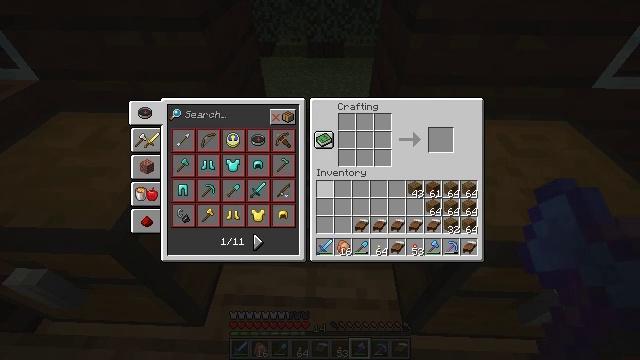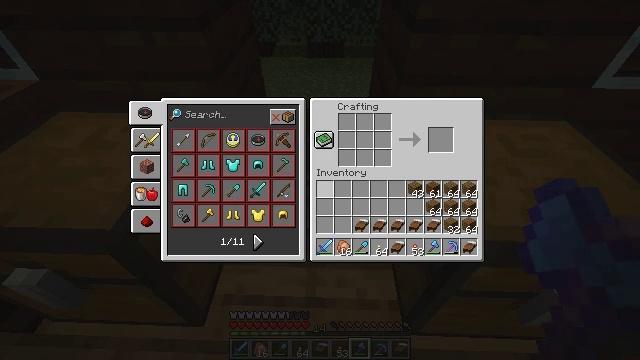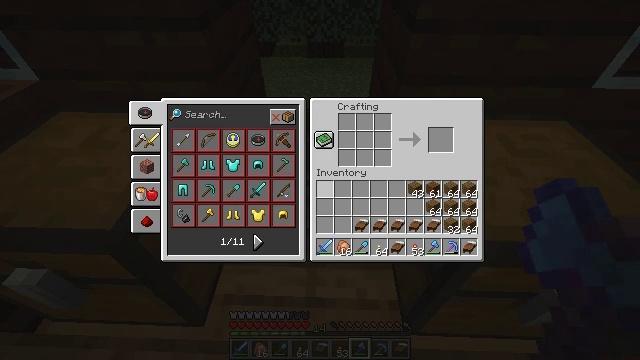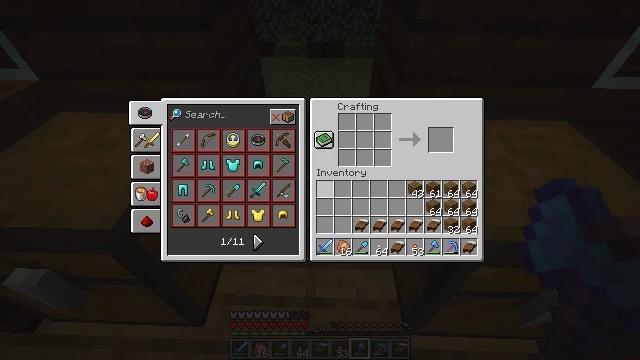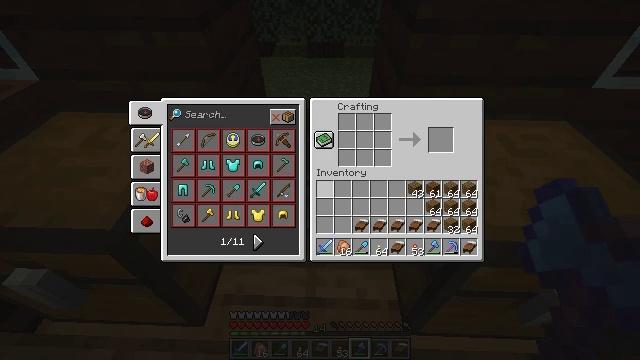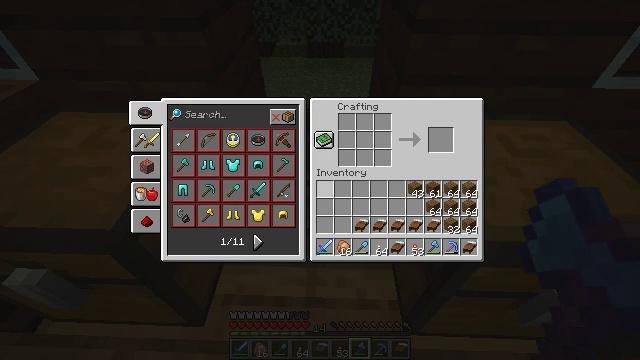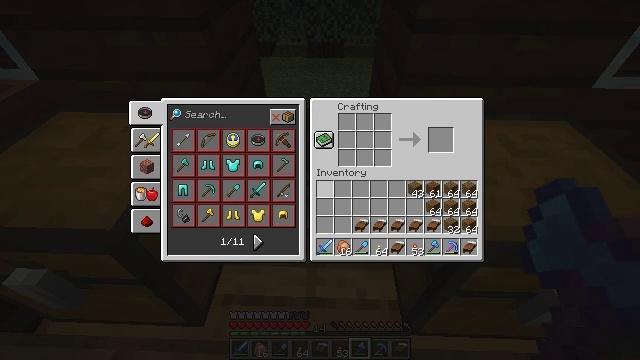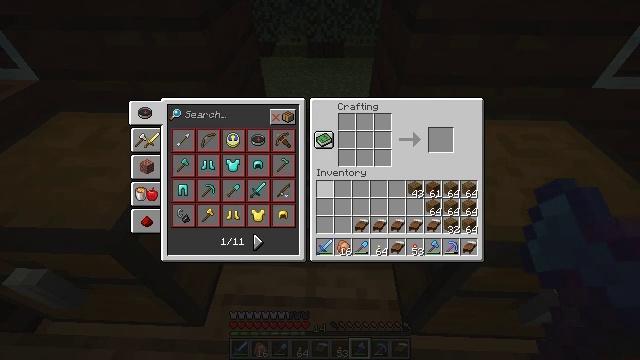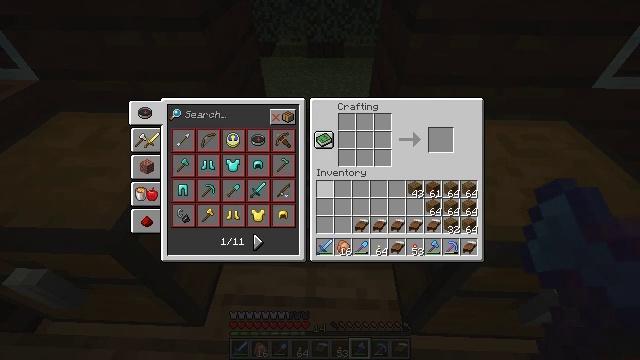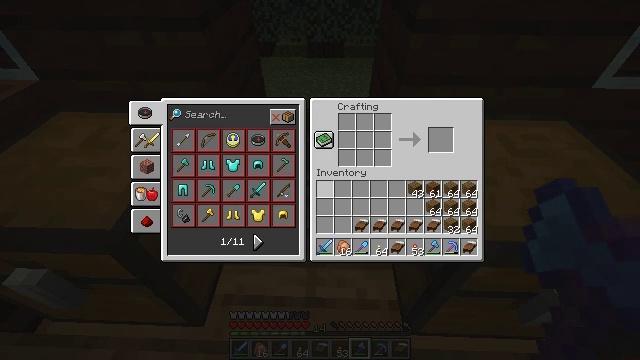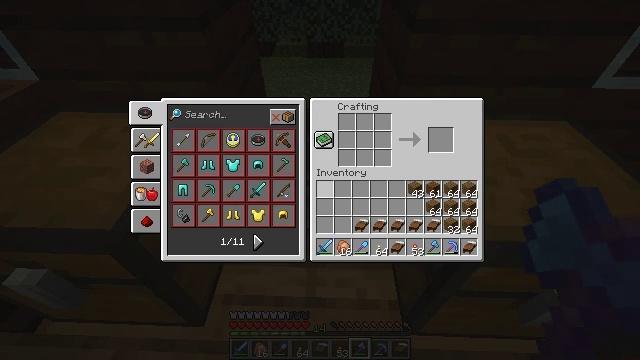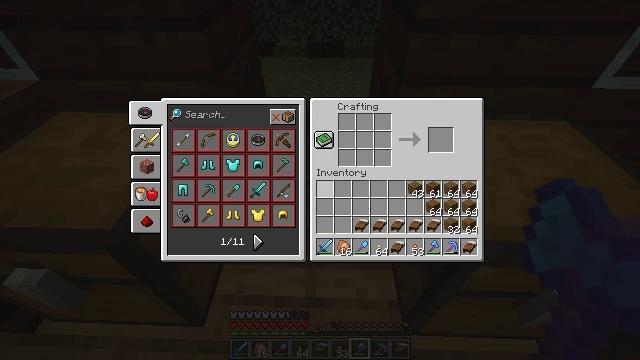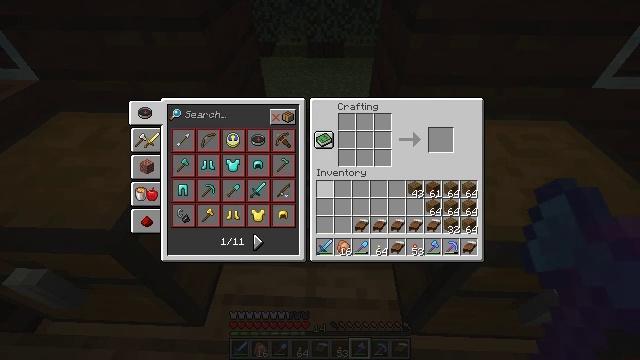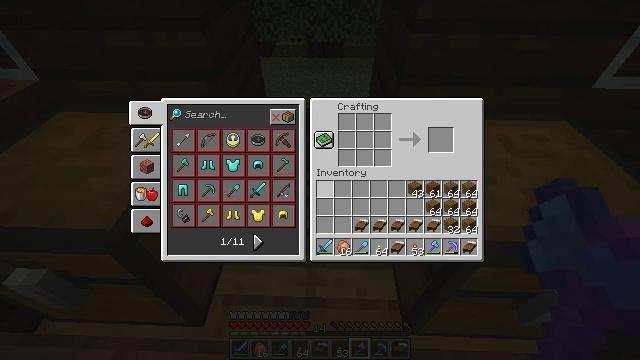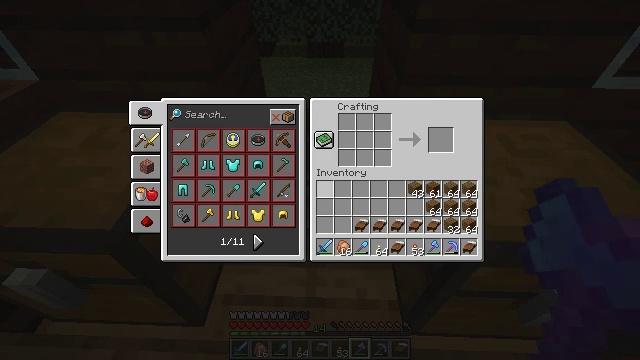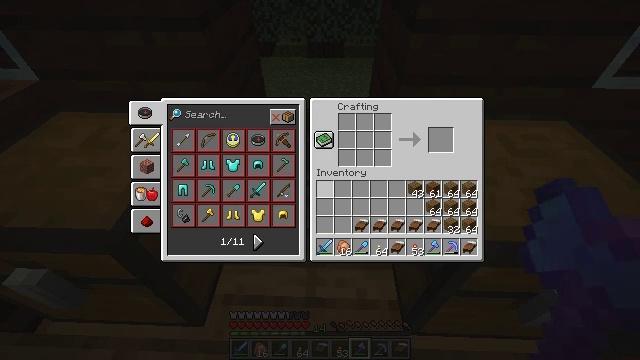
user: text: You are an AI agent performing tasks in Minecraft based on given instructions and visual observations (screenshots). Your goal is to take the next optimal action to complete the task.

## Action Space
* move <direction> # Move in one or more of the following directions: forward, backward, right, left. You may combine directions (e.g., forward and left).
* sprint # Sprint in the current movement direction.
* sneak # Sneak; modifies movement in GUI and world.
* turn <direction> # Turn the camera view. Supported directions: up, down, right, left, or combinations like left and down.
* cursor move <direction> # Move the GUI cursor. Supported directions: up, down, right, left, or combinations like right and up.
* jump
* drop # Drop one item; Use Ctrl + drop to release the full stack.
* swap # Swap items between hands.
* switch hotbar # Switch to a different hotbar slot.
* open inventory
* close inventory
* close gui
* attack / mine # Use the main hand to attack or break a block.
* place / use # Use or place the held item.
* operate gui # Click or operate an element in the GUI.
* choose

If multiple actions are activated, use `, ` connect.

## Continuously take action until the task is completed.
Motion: motion action
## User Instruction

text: Mix brown dye with wool to craft a brown bed.
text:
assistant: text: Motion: no_op
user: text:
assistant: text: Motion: no_op
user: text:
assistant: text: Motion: no_op
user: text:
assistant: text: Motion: no_op
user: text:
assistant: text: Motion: no_op
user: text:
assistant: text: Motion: no_op
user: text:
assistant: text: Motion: no_op
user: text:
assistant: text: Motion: no_op
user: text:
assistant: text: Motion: no_op
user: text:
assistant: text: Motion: no_op
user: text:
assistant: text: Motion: no_op
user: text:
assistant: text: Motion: no_op
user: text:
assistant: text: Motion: no_op
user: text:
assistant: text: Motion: no_op
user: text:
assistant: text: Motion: no_op
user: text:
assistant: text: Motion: no_op
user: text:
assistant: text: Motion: no_op
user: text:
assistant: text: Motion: no_op
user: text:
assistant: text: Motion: no_op
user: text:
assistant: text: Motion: no_op
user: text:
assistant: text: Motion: no_op
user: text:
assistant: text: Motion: no_op
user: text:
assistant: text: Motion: no_op
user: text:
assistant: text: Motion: no_op
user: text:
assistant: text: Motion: no_op
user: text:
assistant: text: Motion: no_op
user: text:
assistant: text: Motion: no_op
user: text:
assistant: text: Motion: no_op
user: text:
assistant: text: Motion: no_op
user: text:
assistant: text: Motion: no_op